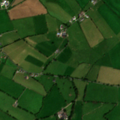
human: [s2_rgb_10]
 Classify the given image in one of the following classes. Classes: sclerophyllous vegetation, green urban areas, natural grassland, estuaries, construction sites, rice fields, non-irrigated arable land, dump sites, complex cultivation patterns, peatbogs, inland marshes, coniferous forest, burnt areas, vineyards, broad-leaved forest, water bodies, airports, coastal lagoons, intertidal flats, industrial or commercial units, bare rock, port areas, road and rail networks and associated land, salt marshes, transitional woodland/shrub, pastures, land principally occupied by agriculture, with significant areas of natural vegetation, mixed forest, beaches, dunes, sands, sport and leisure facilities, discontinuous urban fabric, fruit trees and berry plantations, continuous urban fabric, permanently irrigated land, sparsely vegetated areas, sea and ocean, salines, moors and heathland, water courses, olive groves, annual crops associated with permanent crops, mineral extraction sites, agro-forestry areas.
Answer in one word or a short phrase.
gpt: pastures